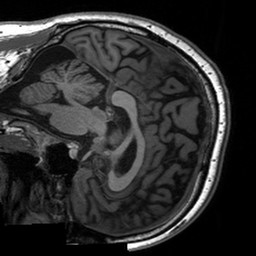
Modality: T1w
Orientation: sagittal
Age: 35
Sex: male
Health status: healthy
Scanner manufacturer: siemens
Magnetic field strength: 3 T
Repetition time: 2 s
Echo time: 0.00197 s